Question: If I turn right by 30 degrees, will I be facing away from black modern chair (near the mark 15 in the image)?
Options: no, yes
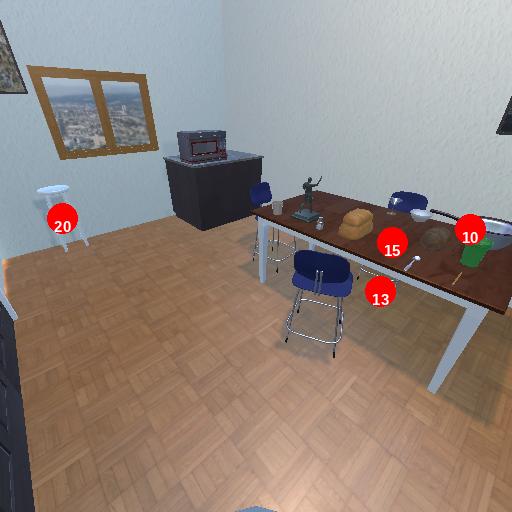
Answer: no